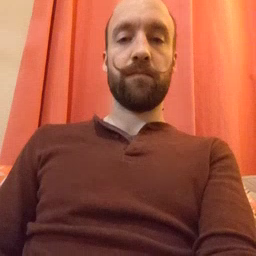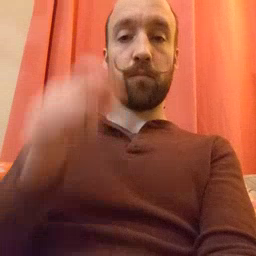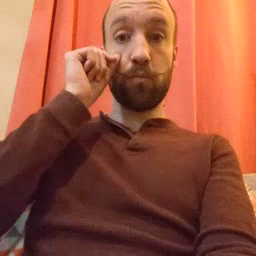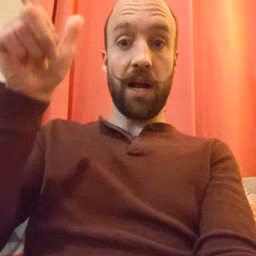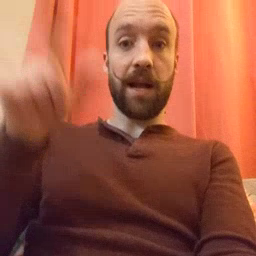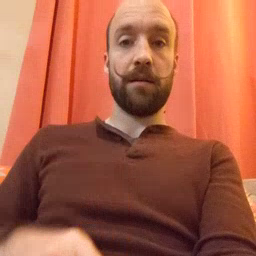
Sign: wake